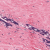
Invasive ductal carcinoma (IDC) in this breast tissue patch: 0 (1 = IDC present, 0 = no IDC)